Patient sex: F
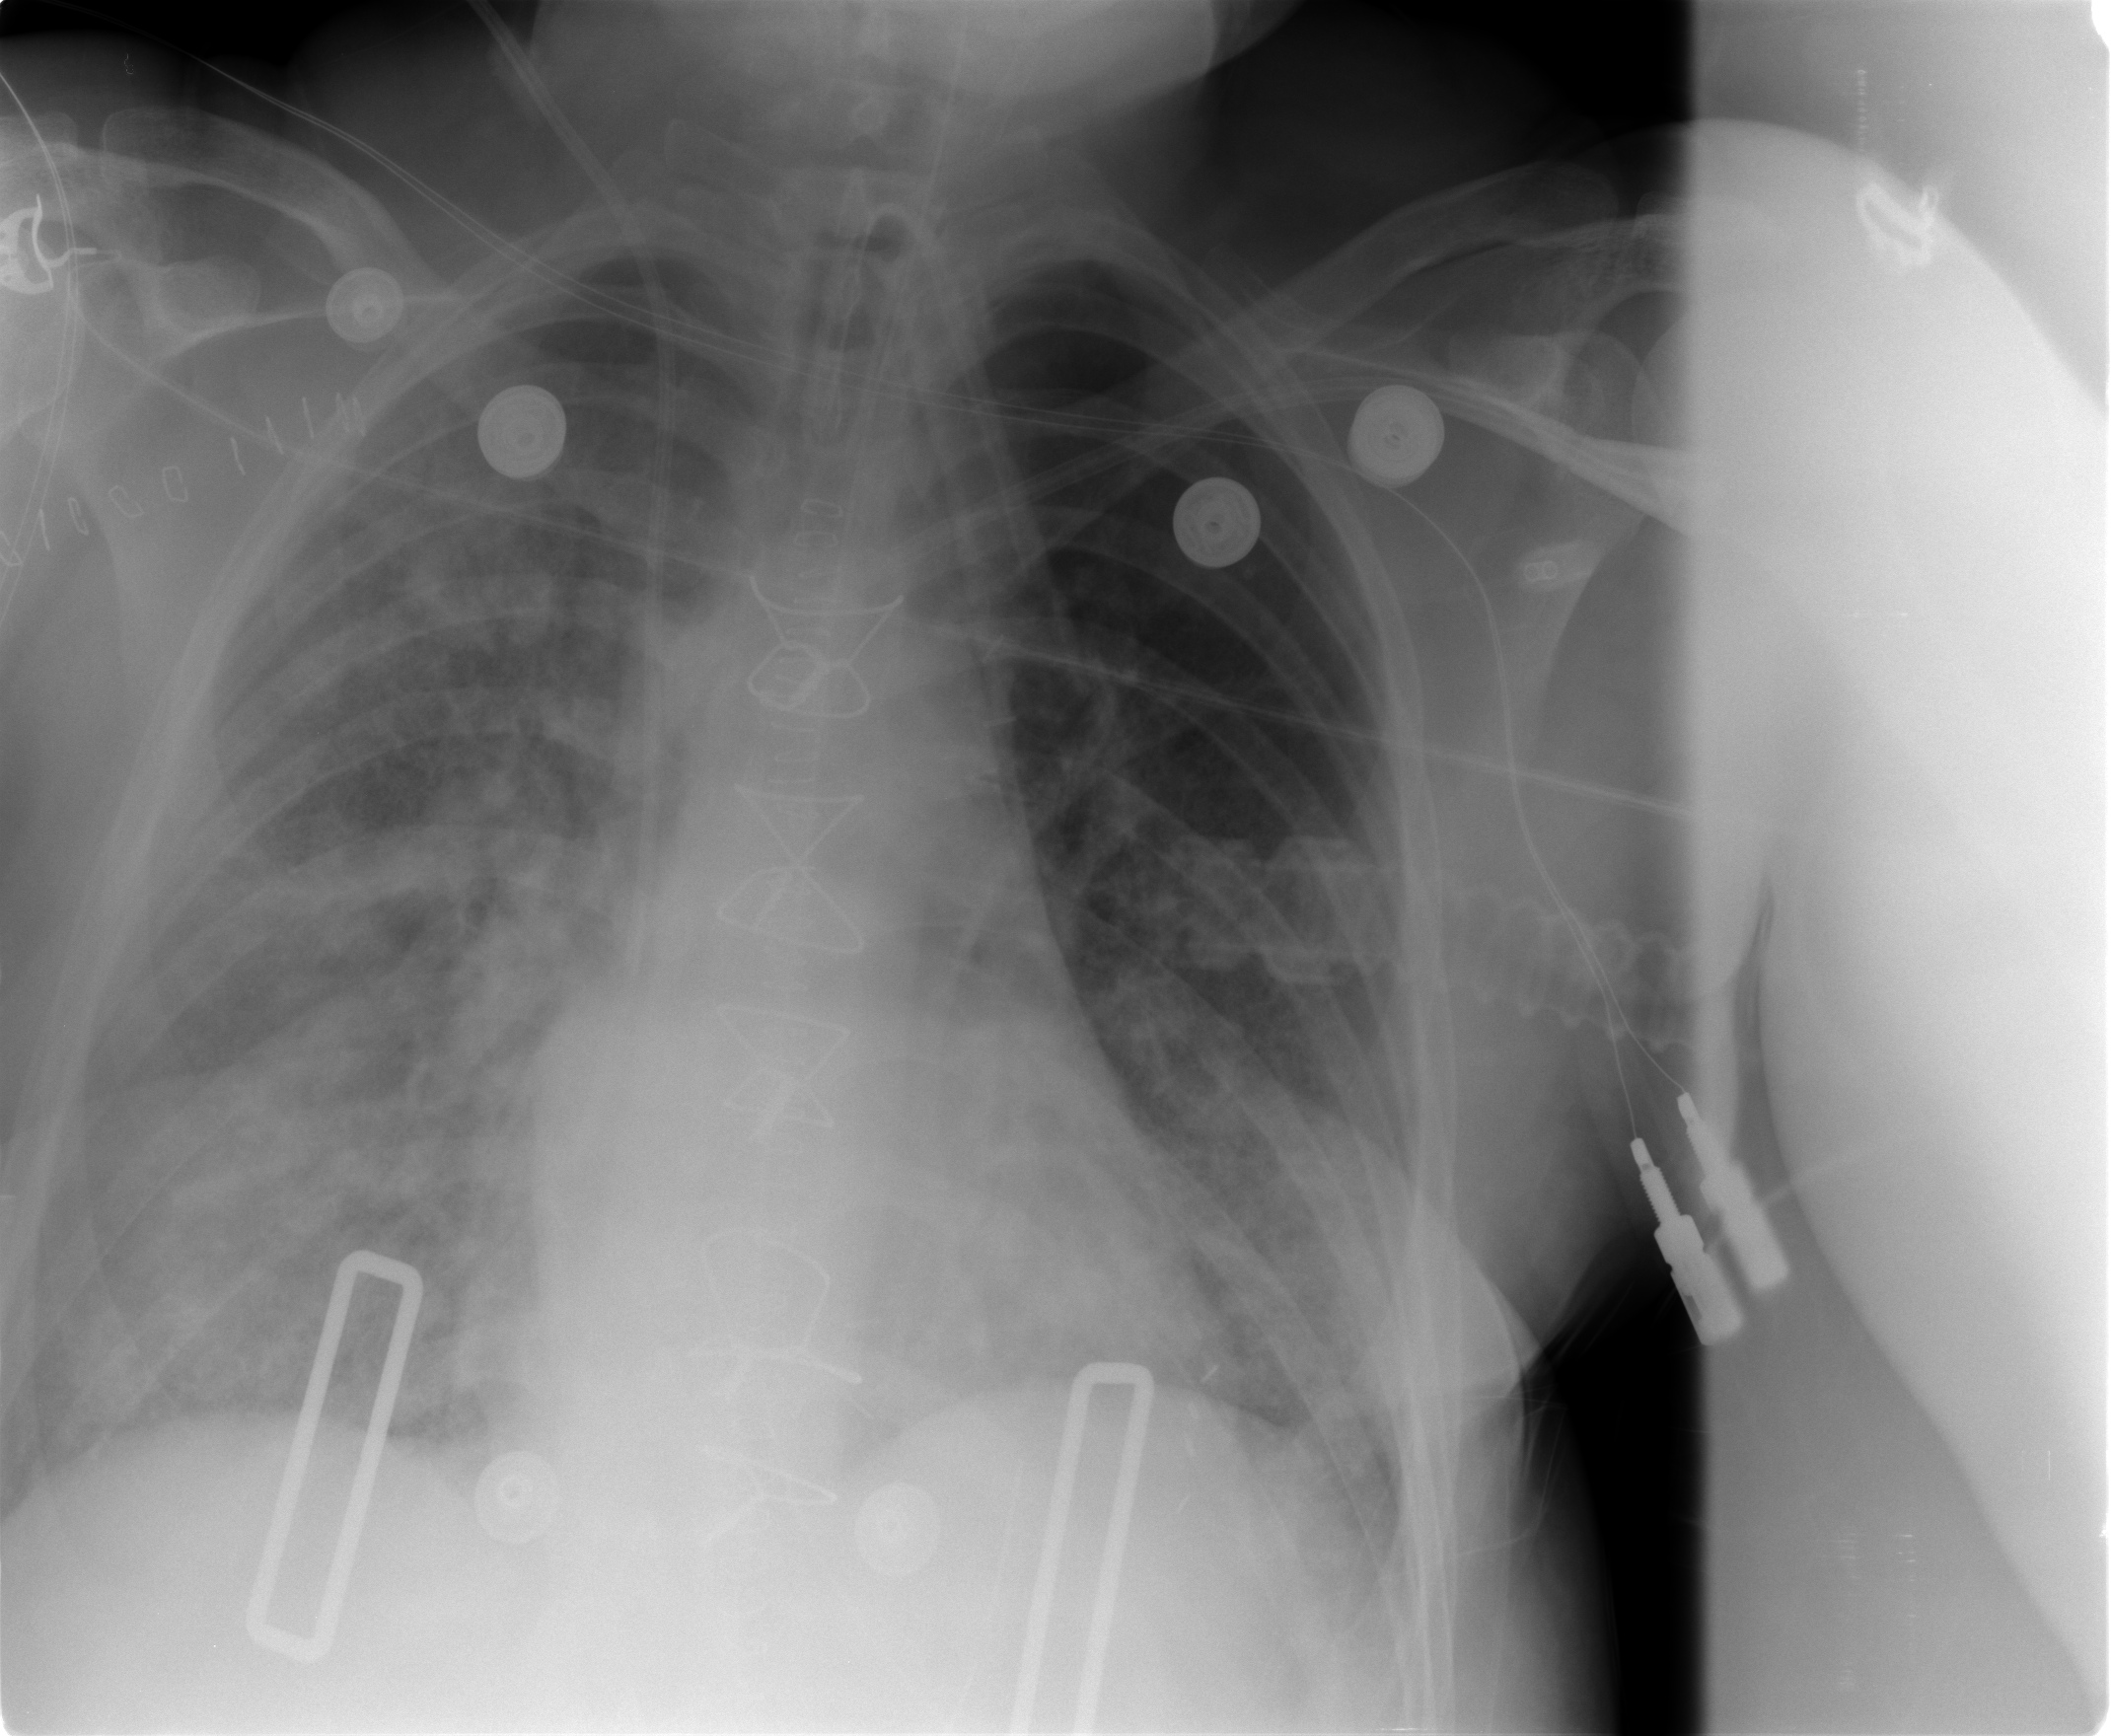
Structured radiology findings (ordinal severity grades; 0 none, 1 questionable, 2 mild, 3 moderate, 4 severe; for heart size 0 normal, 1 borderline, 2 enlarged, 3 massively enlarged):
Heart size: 0
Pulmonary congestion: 1
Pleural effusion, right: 1
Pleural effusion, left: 1
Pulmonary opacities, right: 3
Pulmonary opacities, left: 2
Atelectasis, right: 2
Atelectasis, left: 2